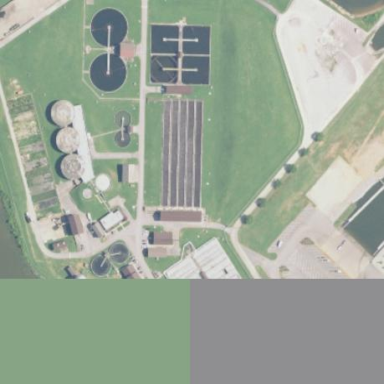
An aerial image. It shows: Wastewater plant.